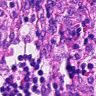
Metastatic tissue present: no